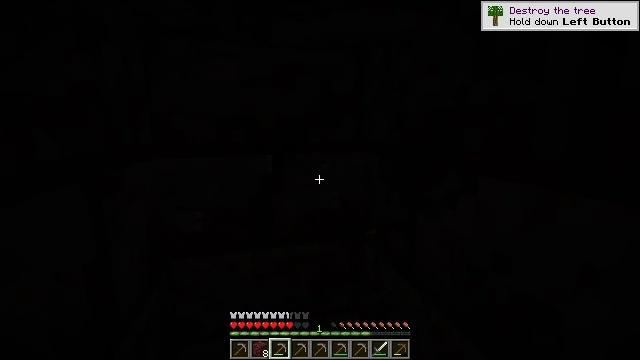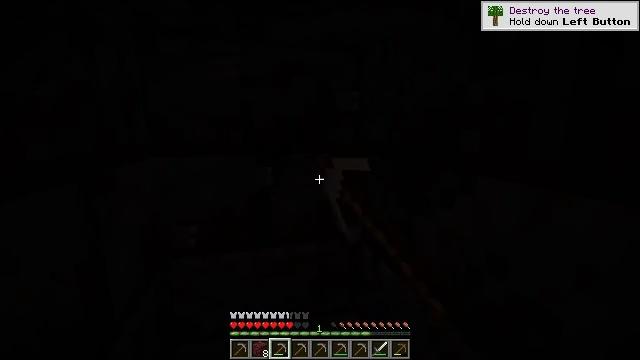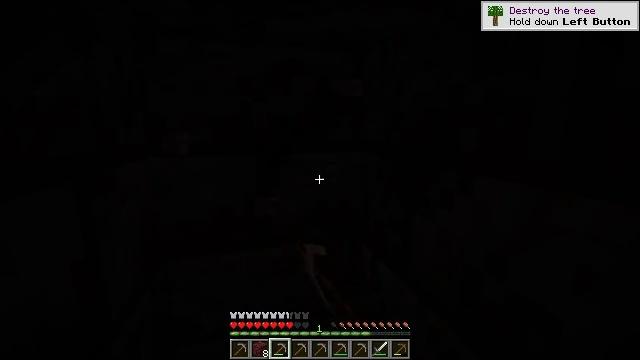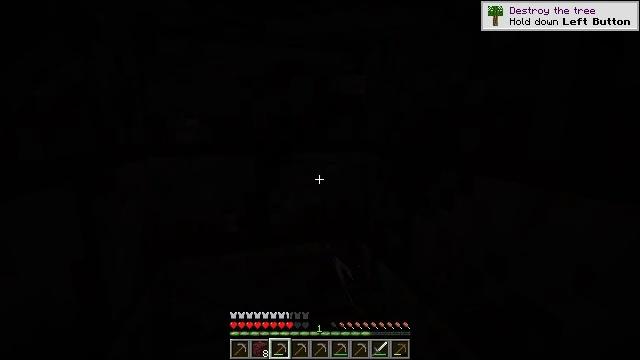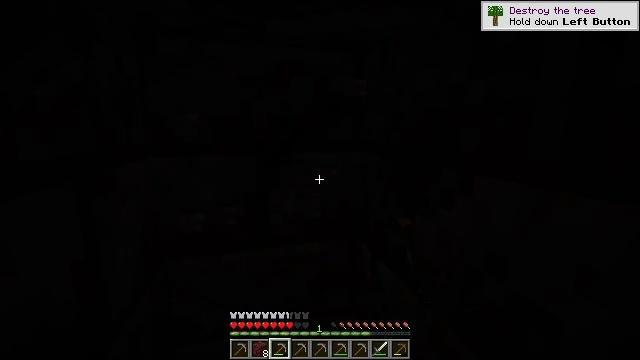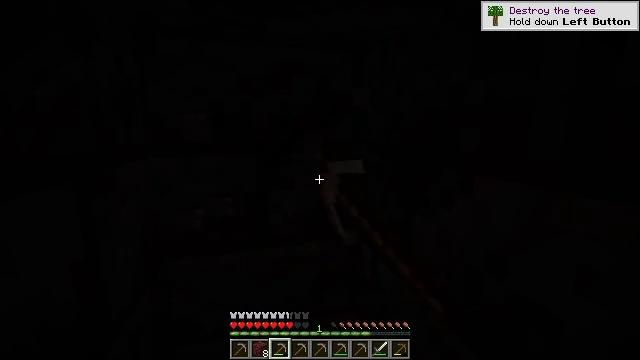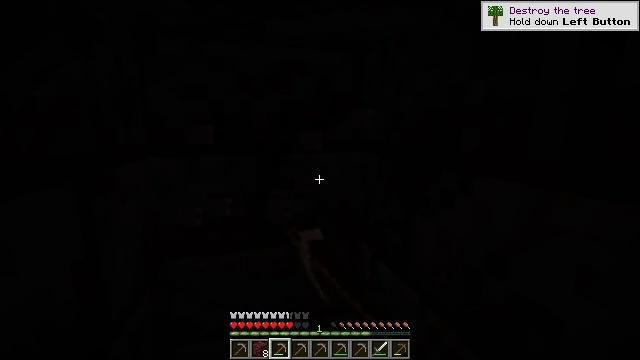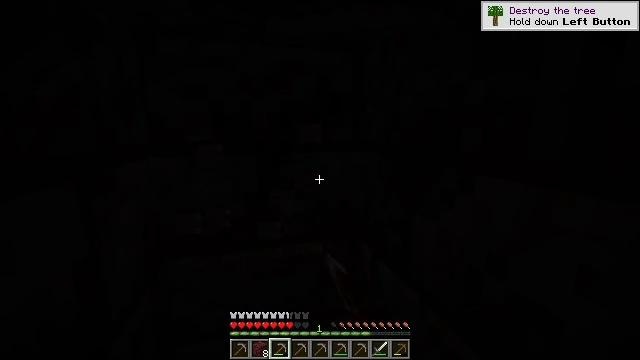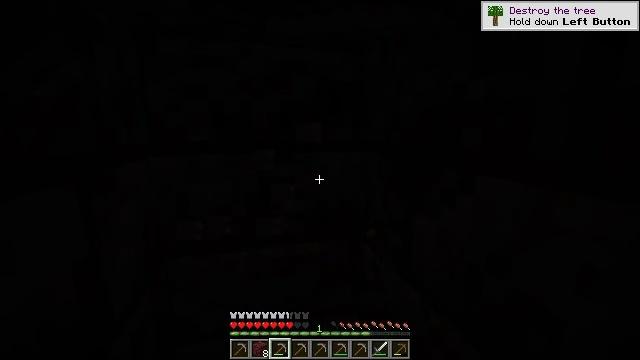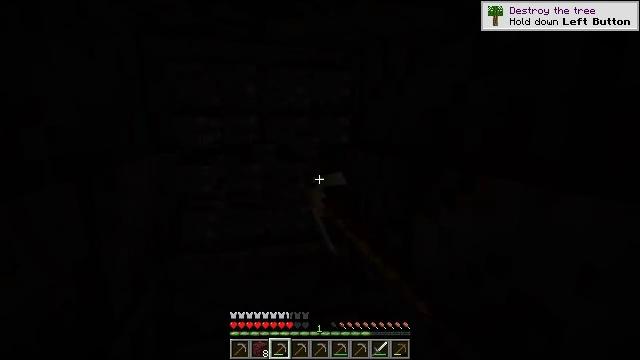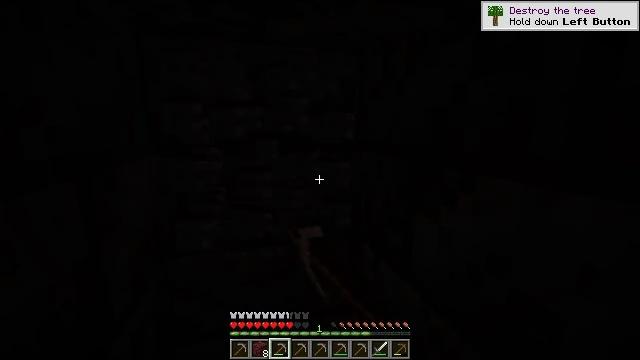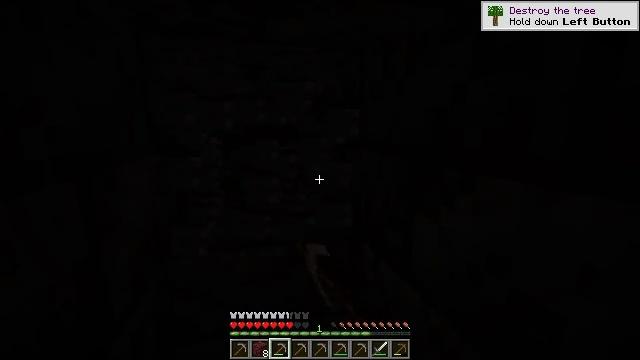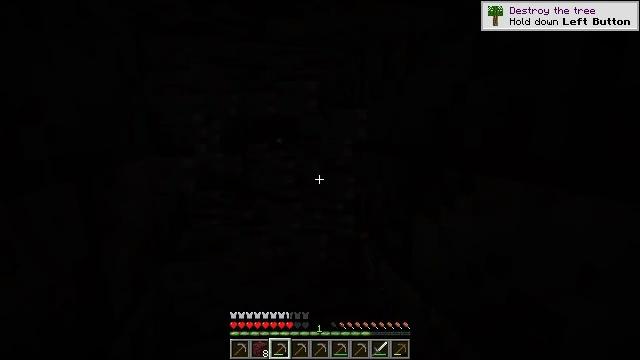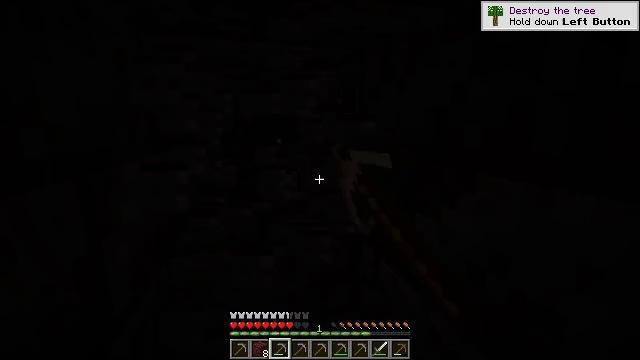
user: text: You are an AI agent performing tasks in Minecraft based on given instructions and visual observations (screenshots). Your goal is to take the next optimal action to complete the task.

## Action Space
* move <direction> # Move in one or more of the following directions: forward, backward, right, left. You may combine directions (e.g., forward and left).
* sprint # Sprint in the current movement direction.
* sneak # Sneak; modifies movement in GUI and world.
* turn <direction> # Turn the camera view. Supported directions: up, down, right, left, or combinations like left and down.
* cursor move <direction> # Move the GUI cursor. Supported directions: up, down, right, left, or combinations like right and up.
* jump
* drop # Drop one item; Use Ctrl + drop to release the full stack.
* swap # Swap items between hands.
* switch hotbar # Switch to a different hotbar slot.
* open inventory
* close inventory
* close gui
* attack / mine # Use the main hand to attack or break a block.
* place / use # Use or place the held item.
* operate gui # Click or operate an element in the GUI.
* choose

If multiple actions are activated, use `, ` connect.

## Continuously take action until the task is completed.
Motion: motion action
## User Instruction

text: Harvest some polished blackstone bricks.
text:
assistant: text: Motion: attack / mine
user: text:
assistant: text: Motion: attack / mine
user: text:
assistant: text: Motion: attack / mine
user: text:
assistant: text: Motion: attack / mine
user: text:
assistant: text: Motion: attack / mine
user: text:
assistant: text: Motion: attack / mine
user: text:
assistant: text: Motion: attack / mine
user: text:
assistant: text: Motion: attack / mine
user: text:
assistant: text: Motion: attack / mine
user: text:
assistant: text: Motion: attack / mine
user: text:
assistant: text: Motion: attack / mine
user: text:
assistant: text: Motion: attack / mine
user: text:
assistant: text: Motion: attack / mine
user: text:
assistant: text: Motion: attack / mine